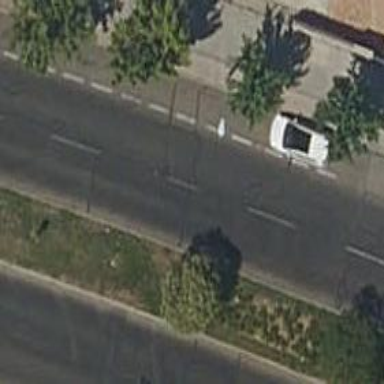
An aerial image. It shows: Kerb barrier.